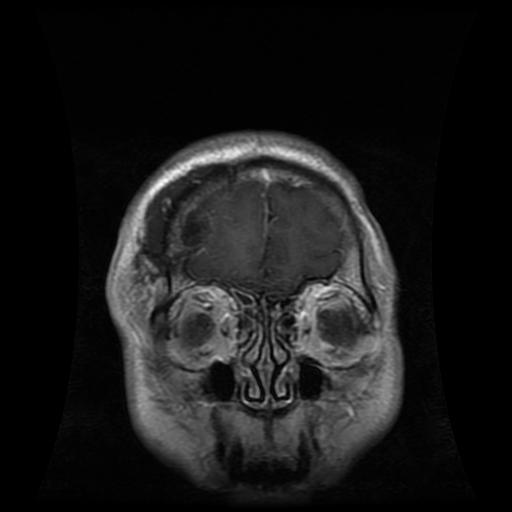
Label: glioma